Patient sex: M
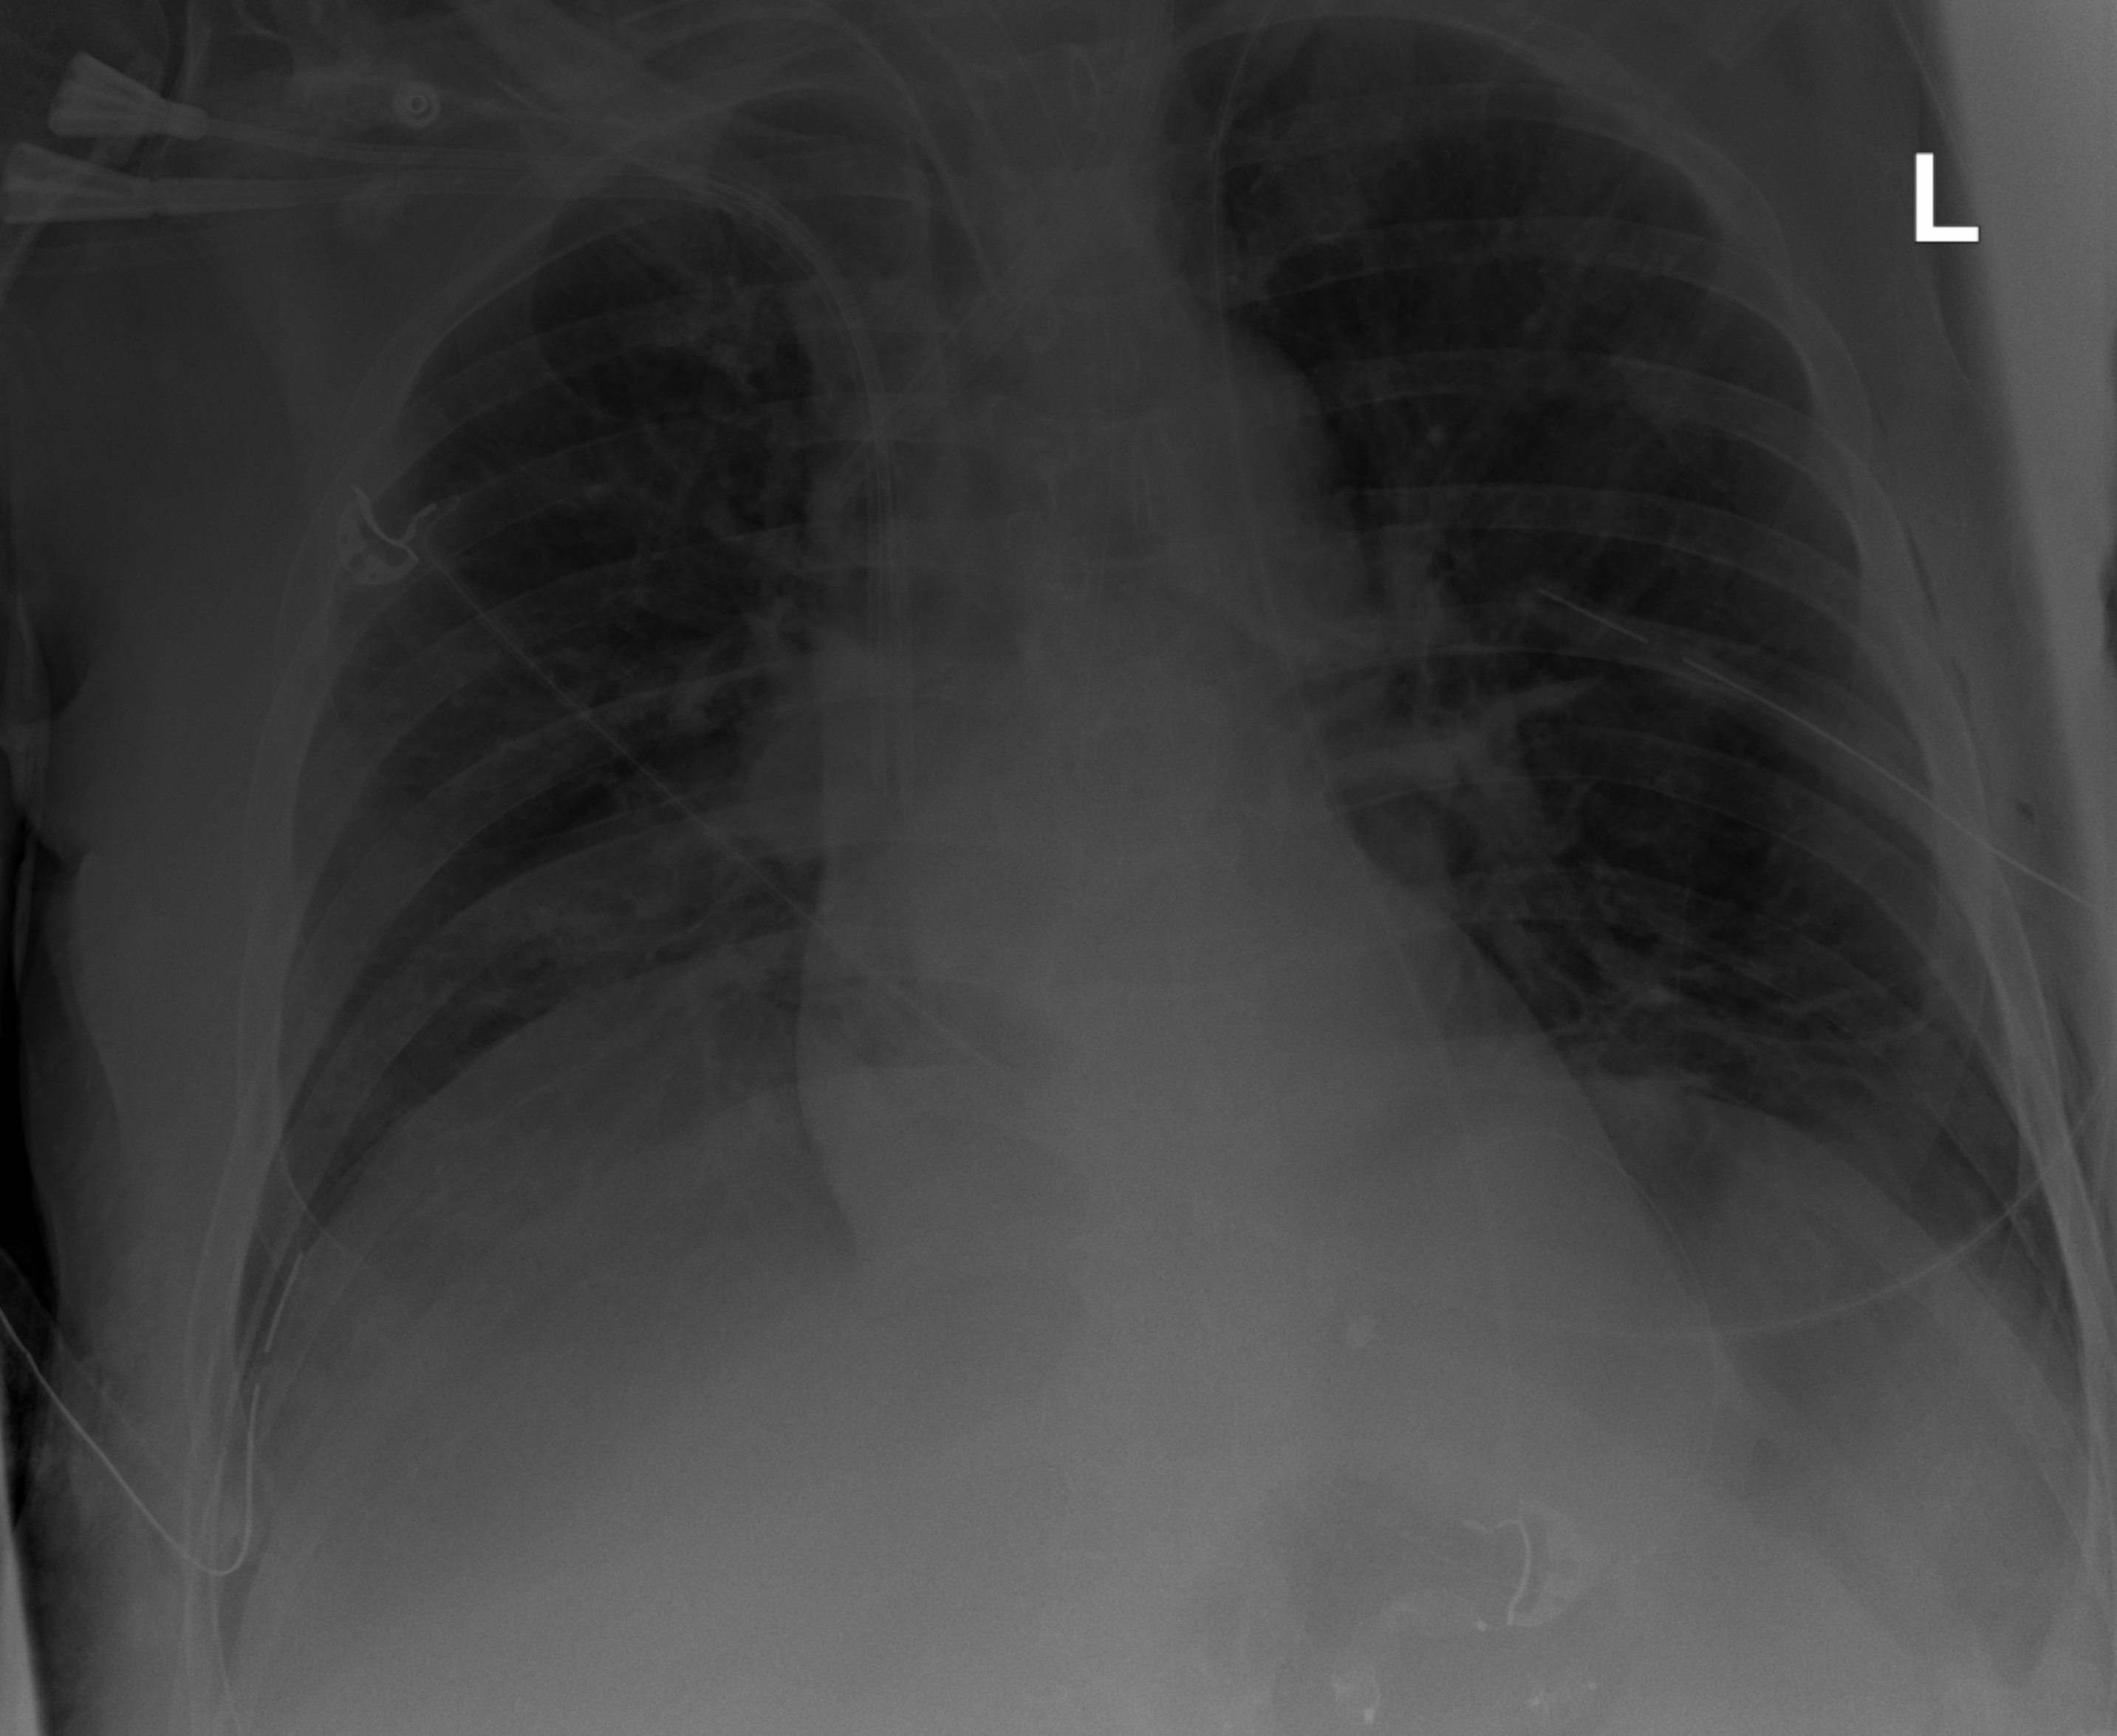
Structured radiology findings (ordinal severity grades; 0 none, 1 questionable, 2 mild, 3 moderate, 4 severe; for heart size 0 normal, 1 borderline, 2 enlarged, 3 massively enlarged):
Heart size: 0
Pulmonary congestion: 0
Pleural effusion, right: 2
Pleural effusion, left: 1
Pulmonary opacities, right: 0
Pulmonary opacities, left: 0
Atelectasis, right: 2
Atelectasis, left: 0